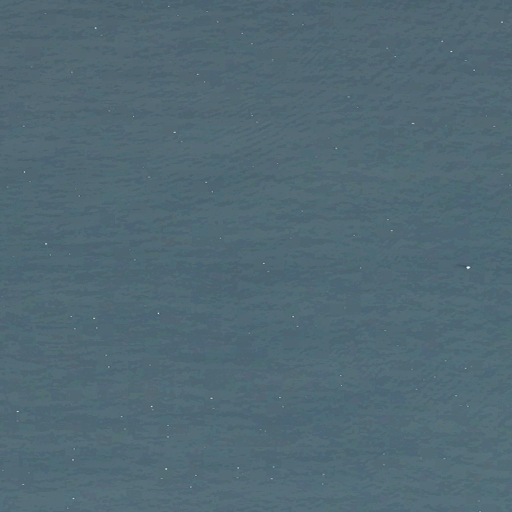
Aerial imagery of bar in Maine named Cod Ledges containing only open water